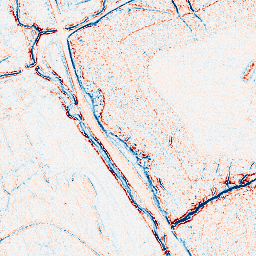
Category: edge_preserving
Decomposition family: bilateral
Decomposition parameters: d: 5
sigma_color: 100
sigma_space: 50
Upsampling method: bilinear
Upsampling parameters: scale: 4
Upsampling scale: 4